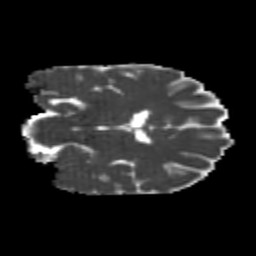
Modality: MD
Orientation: coronal
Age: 22
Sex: female
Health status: healthy
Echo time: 0.074 s